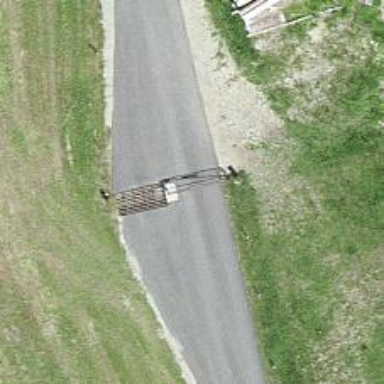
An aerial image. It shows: Cattle grid barrier.